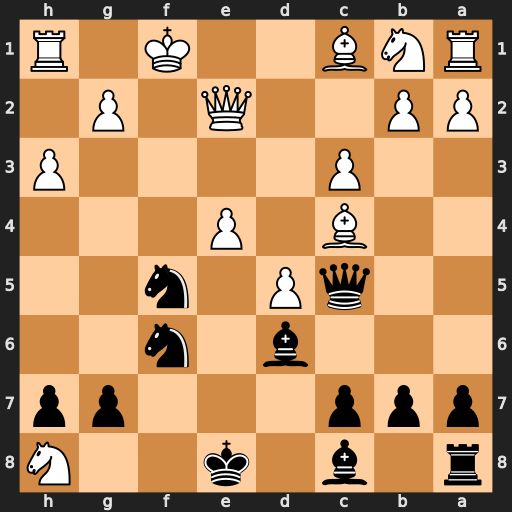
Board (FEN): r1b1k2N/ppp3pp/3b1n2/2qP1n2/2B1P3/2P4P/PP2Q1P1/RNB2K1R
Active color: b
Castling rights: q
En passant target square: -
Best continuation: Ng3+ Ke1 Nxe2